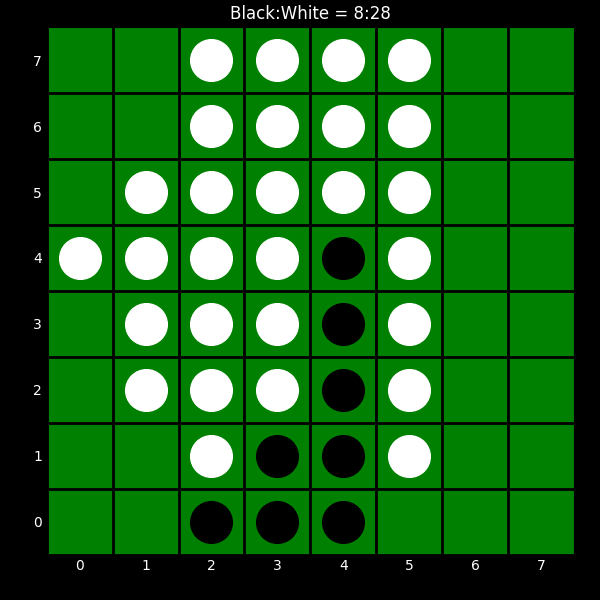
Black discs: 8
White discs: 28